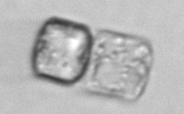
Label: Lauderia_annulata